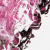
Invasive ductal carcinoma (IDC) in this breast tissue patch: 0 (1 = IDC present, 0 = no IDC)